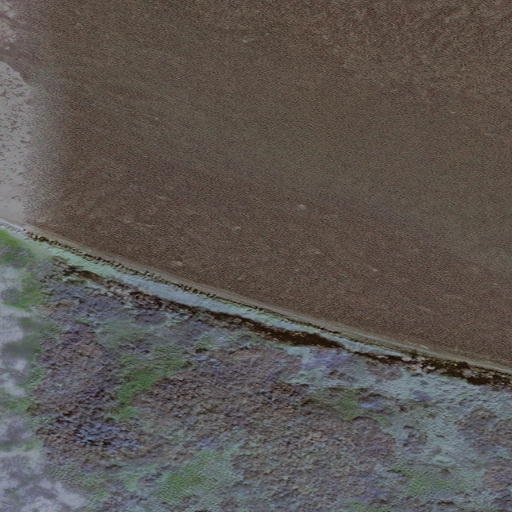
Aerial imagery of cape in Alaska named Big Hill containing only unknown